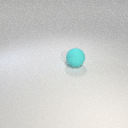
large cyan rubber sphere